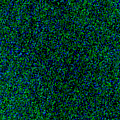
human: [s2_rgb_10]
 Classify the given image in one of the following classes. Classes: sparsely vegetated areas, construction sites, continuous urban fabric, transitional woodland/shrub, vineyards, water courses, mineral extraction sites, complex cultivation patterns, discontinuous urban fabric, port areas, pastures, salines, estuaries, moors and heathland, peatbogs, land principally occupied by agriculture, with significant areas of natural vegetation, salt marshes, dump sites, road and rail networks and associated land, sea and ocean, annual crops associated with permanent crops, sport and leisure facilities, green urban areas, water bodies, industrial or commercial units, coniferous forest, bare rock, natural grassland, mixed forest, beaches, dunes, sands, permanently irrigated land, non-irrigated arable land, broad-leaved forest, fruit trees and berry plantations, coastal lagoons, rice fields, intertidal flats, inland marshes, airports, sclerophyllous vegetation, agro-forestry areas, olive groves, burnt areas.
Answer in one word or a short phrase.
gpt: sea and ocean